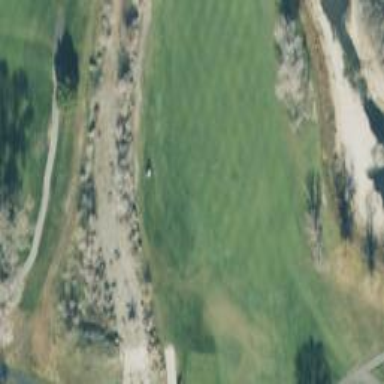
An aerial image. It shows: View of golf hole.